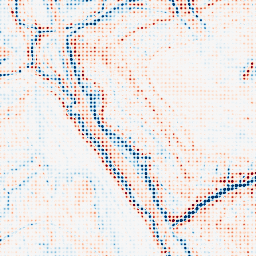
Category: edge_preserving
Decomposition family: bilateral
Decomposition parameters: d: 15
sigma_color: 50
sigma_space: 75
Upsampling method: sinc_hamming
Upsampling parameters: scale: 8
kernel_size: 4
Upsampling scale: 8